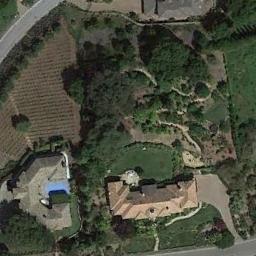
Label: sparse_residential